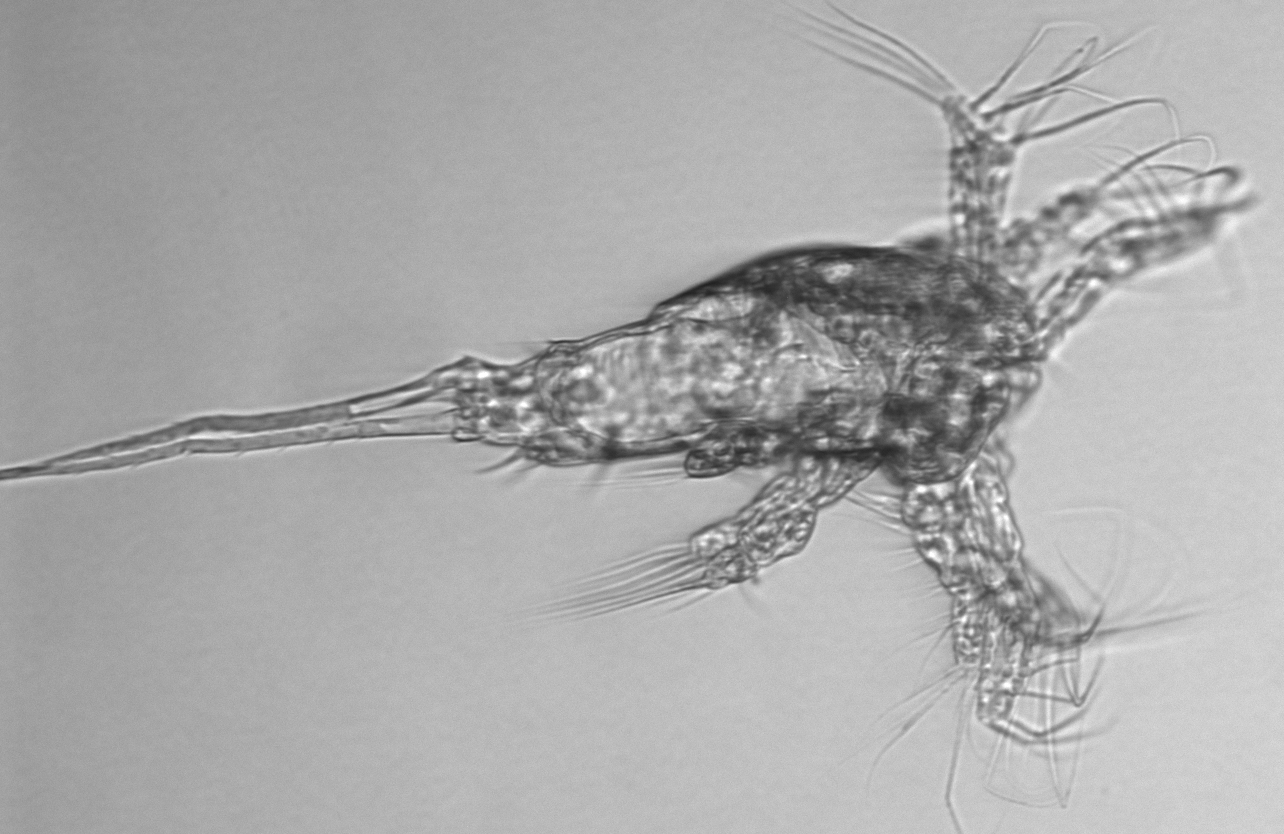
Label: zooplankton